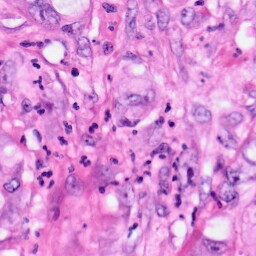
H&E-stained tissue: Pancreatic